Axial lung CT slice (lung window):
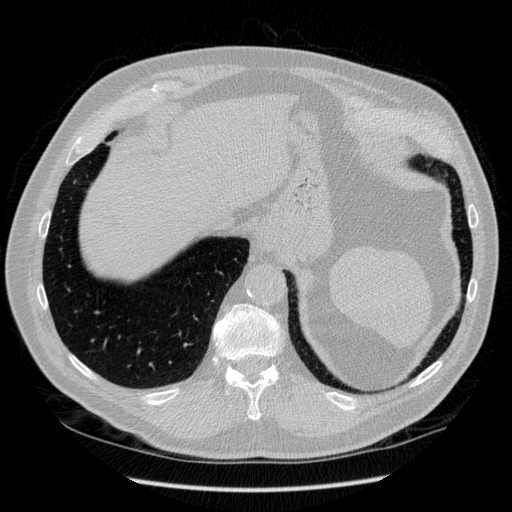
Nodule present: no